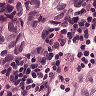
Metastatic tissue present: yes